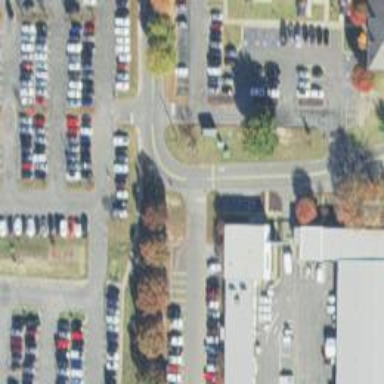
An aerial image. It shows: Parking space is available.